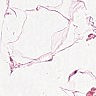
Metastatic tissue present: no